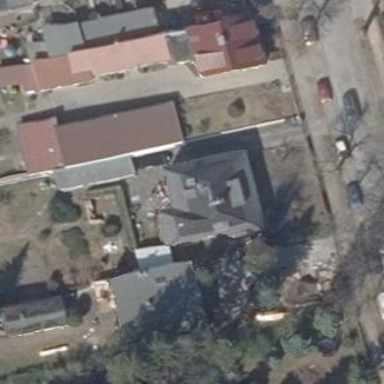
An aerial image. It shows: Detached building.